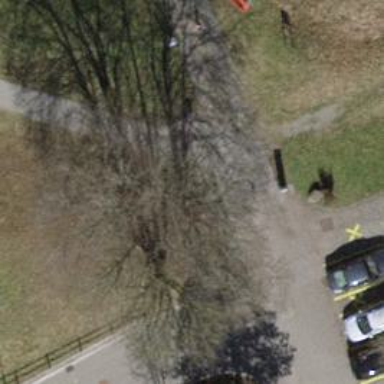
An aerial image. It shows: Bollard barrier.